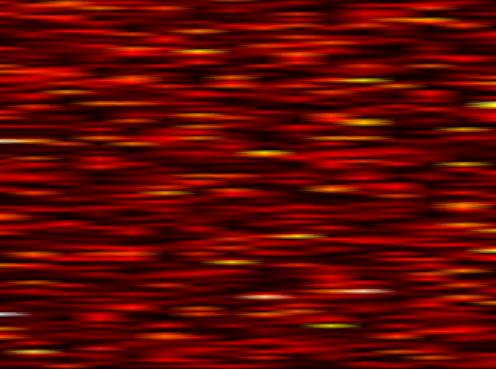
Label: UFMC